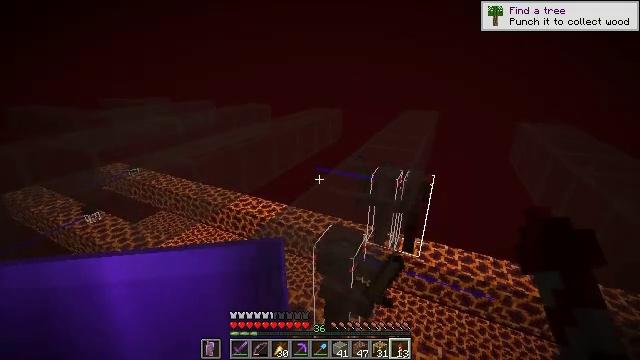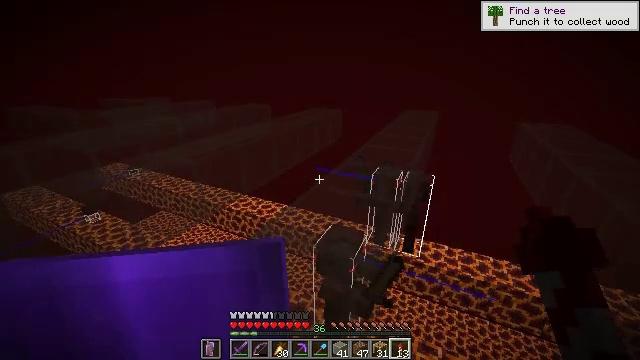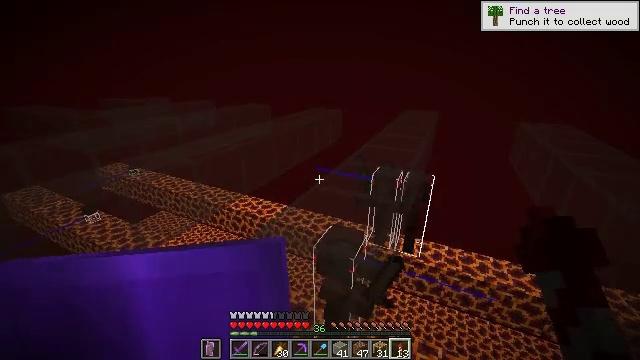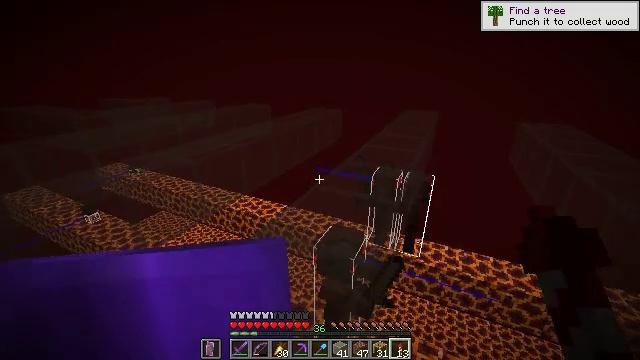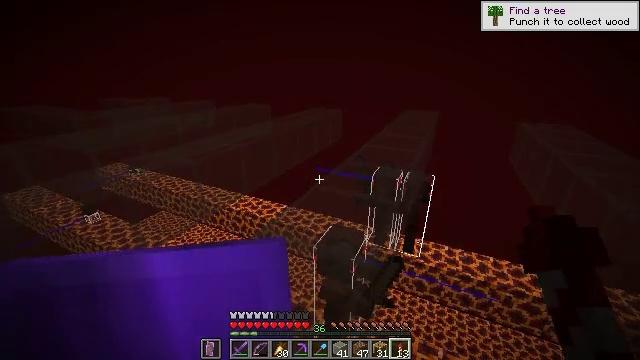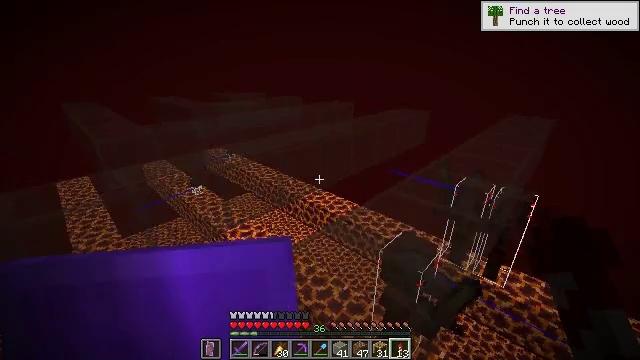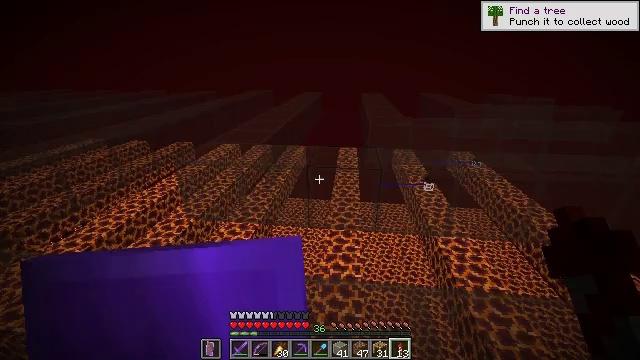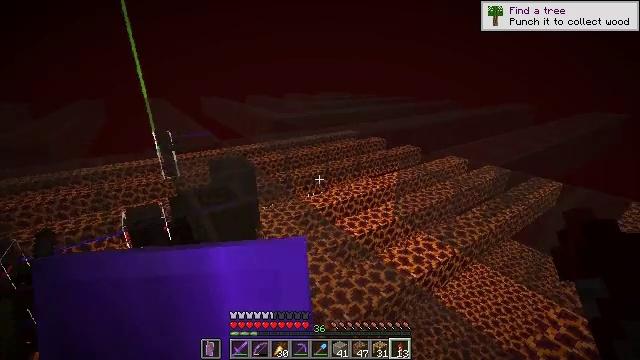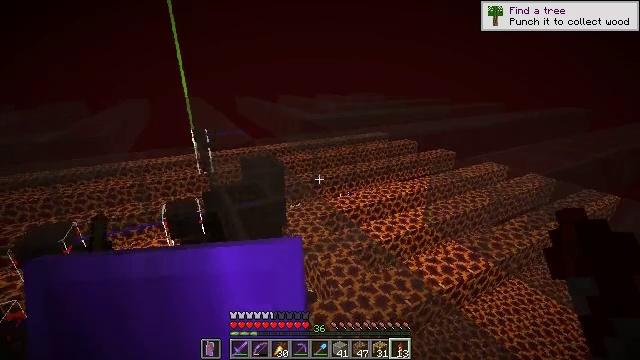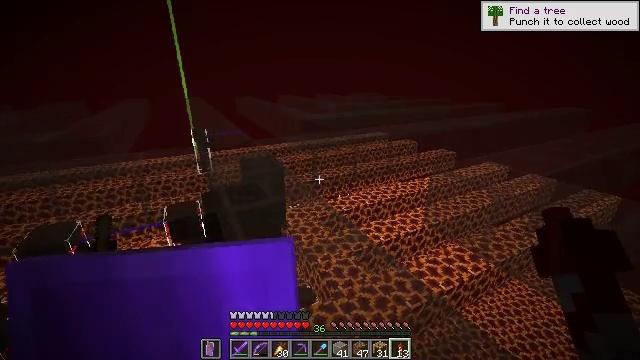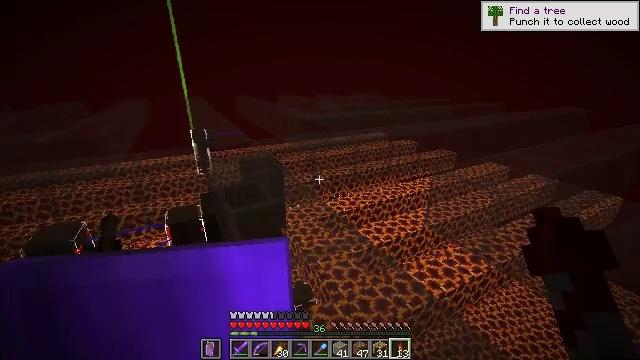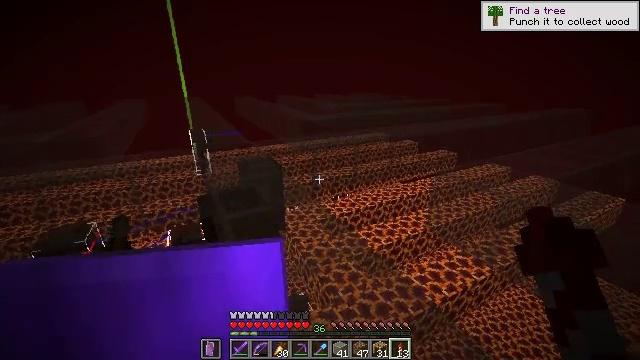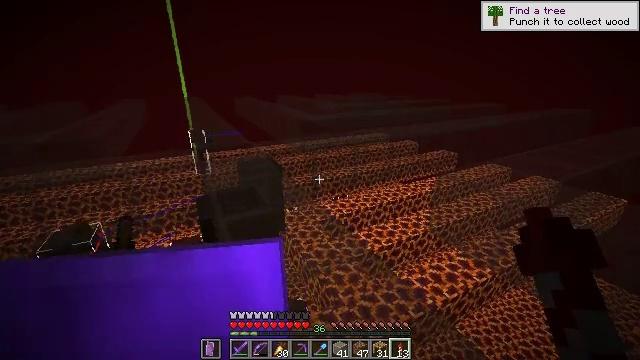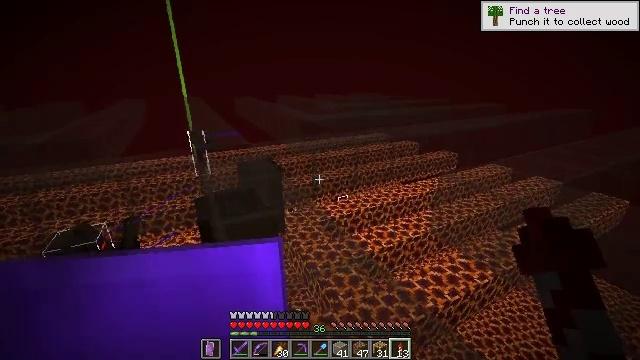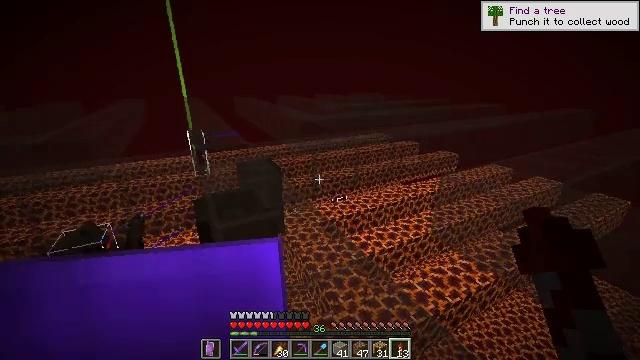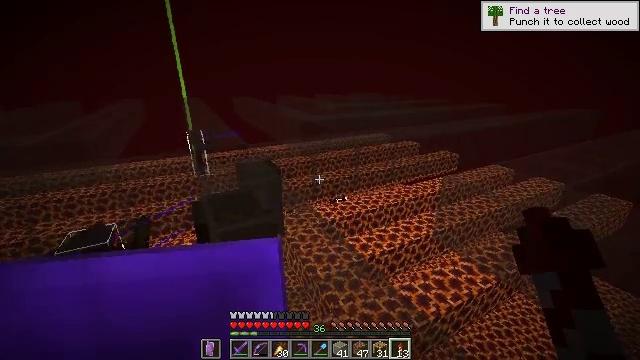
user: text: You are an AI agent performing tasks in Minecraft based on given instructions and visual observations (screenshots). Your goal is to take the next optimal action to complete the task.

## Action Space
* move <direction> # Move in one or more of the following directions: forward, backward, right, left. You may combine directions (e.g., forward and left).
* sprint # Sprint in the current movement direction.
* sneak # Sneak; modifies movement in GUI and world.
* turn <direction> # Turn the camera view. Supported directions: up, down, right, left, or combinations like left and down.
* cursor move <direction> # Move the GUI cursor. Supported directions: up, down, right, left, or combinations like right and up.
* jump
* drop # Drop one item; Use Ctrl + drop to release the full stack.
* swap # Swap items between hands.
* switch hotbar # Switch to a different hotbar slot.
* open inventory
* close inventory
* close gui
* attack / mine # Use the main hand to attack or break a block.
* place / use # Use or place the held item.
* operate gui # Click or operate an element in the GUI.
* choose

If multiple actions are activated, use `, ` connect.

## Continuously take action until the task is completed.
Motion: motion action
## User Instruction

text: Mine the white stained glass to recycle it.
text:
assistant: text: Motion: sneak
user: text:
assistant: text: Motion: sneak
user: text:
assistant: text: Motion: sneak
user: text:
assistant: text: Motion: sneak
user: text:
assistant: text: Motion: sneak, turn left
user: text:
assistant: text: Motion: sneak, turn left
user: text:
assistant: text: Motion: move forward, sneak, turn left and up
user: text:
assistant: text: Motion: move forward, sneak, turn left
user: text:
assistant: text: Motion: move forward, sneak
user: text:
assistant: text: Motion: move forward, sneak
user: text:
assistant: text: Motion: move forward, sneak
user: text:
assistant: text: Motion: move forward, sneak
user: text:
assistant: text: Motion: move forward, sneak
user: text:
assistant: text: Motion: move forward, sneak
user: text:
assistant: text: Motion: move forward, sneak
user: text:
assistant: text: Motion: move forward, sneak
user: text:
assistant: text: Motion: move forward, sneak
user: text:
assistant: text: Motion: move forward, sneak, turn left
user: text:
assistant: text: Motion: move forward, sneak, turn left and down
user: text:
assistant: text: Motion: move forward, sneak, turn left and down
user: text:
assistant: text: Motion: move forward, sneak, turn left
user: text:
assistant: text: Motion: move forward, sneak
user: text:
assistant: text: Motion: move forward, sneak
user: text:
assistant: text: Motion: move forward, sneak
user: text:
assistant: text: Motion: move forward, sneak, turn right
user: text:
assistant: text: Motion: move forward, sneak, turn right and down
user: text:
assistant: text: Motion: move forward, sneak, turn right and down
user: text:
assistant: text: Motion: move forward, sneak, turn right
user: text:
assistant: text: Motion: move forward, sneak, turn right
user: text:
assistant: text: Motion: move forward, sneak, turn right